Field crop: maize
Growth stage: 1
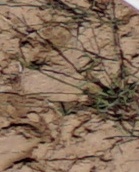
Species: lolium